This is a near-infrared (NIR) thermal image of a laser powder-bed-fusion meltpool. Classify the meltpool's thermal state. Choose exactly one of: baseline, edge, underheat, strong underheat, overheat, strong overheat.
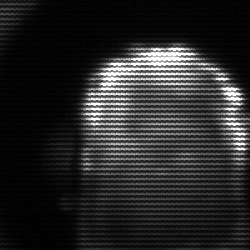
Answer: baseline